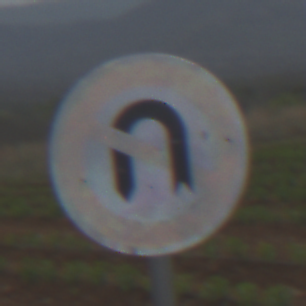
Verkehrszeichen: VerbotWenden
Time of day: Midday
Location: Outdoor (Nature)
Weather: PartlyCloudy
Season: NotSpecified
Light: Natural